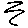
Label: zigzag